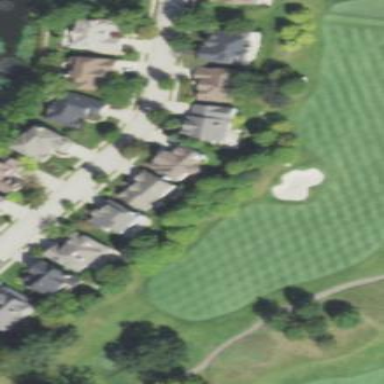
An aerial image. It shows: Mown grass fairway on golf course.